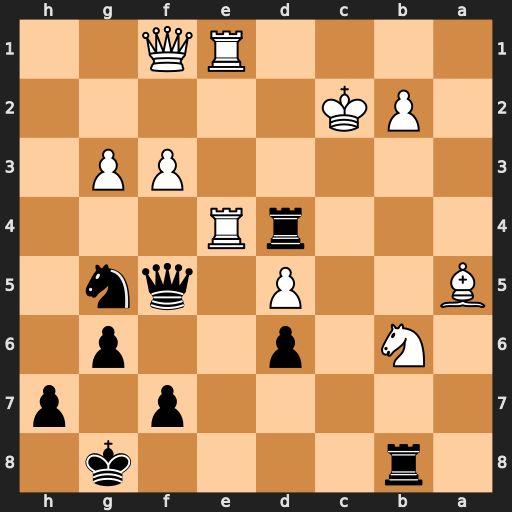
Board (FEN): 1r4k1/5p1p/1N1p2p1/B2P1qn1/3rR3/5PP1/1PK5/4RQ2
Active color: b
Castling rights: -
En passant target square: -
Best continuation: Nxf3 Qxf3 Qxf3 Rxd4 Qf2+